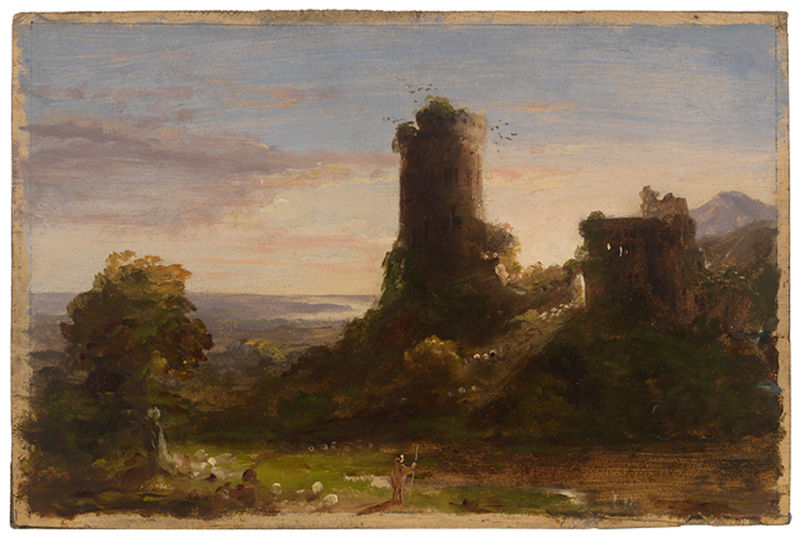
Titel: Sketch for "The Present"
Künstler: Thomas Cole
Standort: Amherst (Massachusetts, USA)
Institution: Mead Art Museum, Amherst College
Schlagwörter: blue, white, black, dark, gray, green, grey, painting, pink, sheet, brown, cloud, clouds, man, rock, sky, tree, building, field, hill, landscape, mountain, mountains, nature, ocean, sea, water, horizon, tower, trees, evening, forest, grass, light, bushes, night, view, frame, castle, purple, ruin, ruins, shadow, coat, birds, romantic, meadow, person, rural, pastoral, fort, buildings, watercolor, animal, farm, farmer, warrior, cane, sunset, sheep, blue sky, dawn, sunrise, flock, grazing, sheeps, shepard, shephard, work, land, stick, arcadia, shepherd, staff, fortress, explorer, bushses, sheep hearder, chiascaro